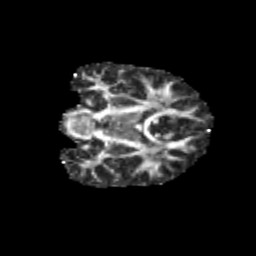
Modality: FA
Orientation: coronal
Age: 13
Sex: male
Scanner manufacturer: siemens
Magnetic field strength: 3 T
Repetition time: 3.8 s
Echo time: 0.07 s